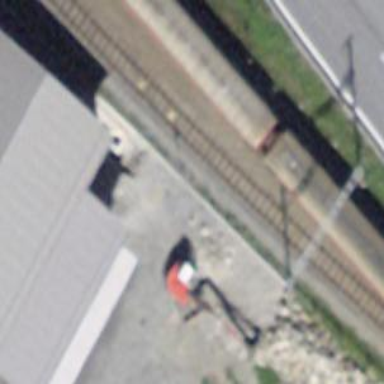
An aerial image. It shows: Siding used for narrow gauge railway.